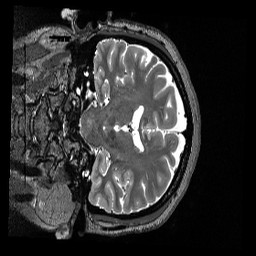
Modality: T2w
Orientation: coronal
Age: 29
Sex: female
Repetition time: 3.2 s
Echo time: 0.563 s